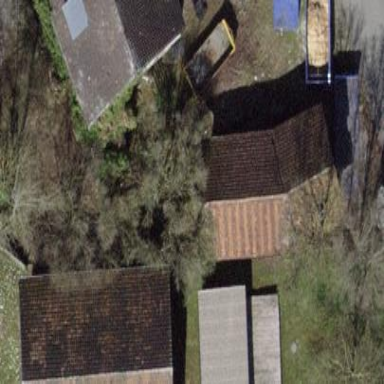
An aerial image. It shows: Group of garages.